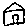
Label: house